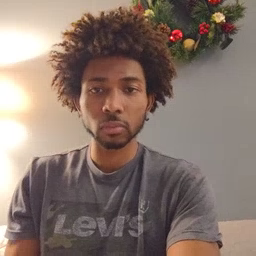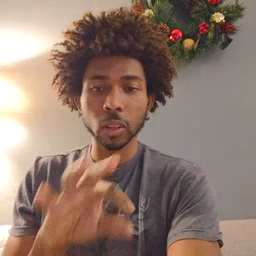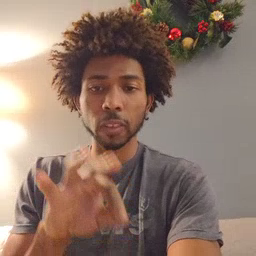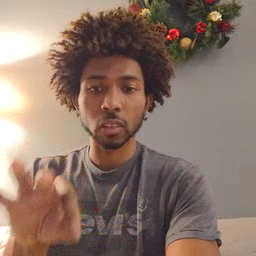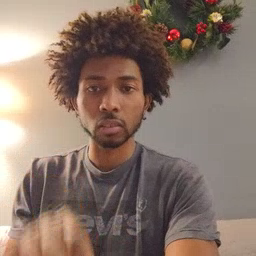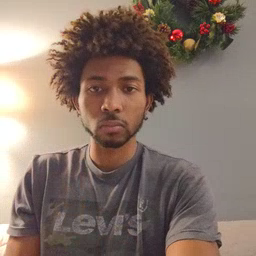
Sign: frenchfries